Interaction volume radius: 10 \u00c5
Interaction volume height: 25 \u00c5
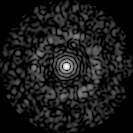
Disorder parameter: 0.8458